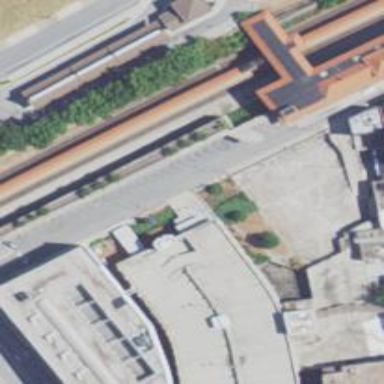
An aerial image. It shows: View of roof of building.